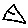
Label: triangle